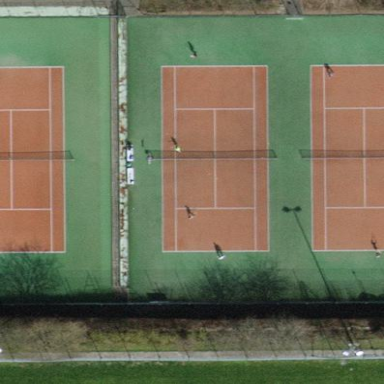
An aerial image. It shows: Tennis court on pitch designated for leisure land.